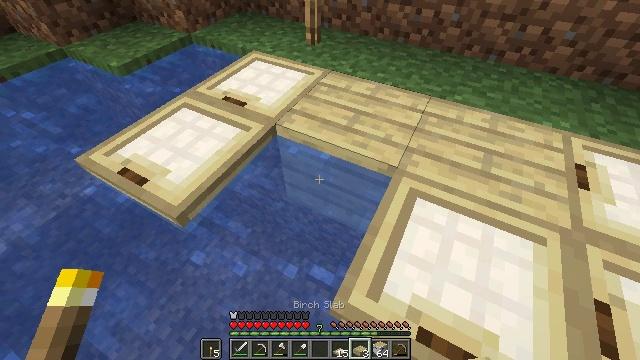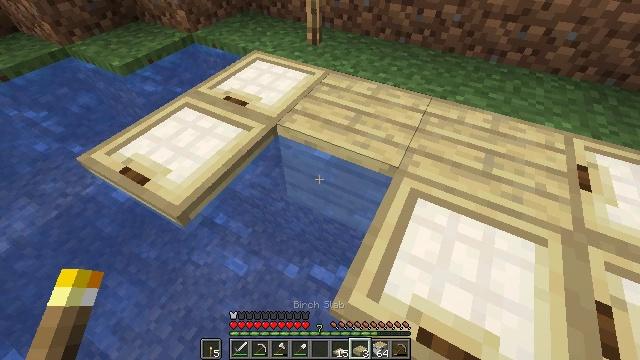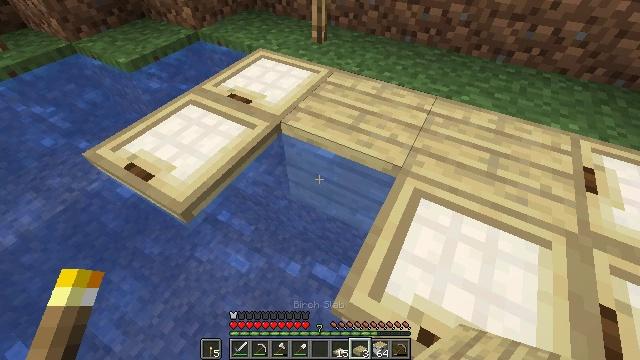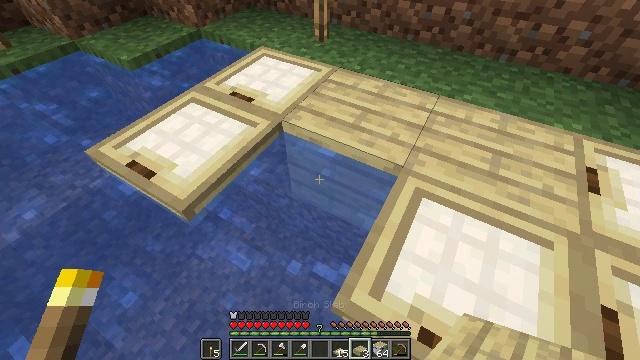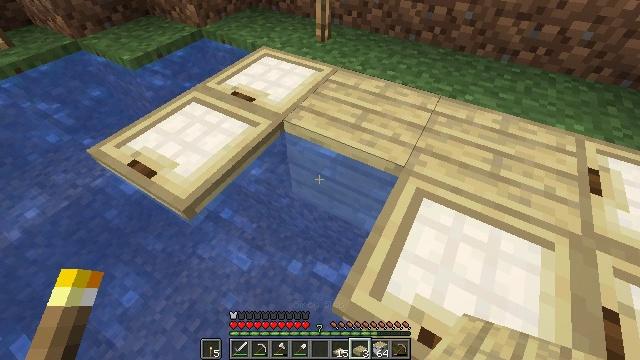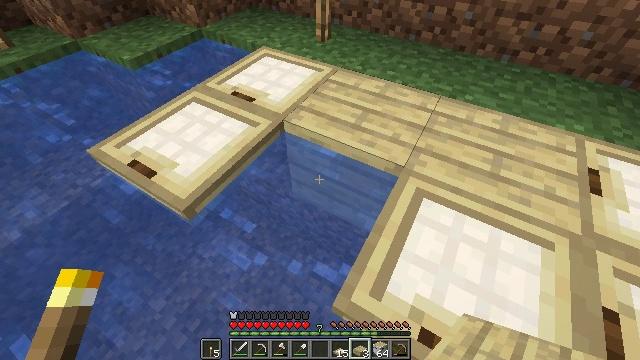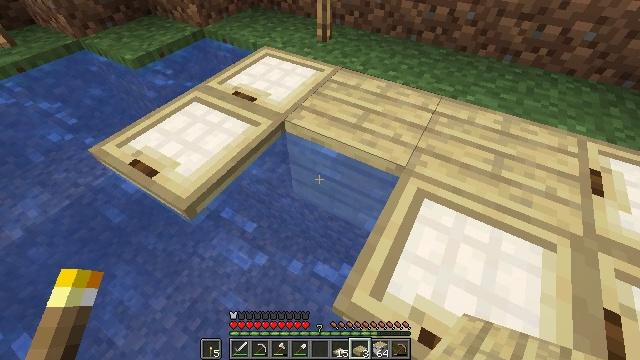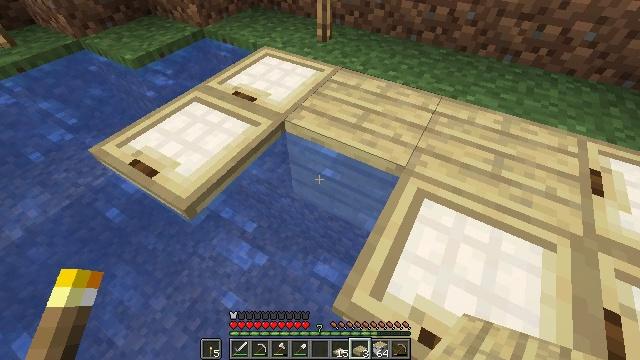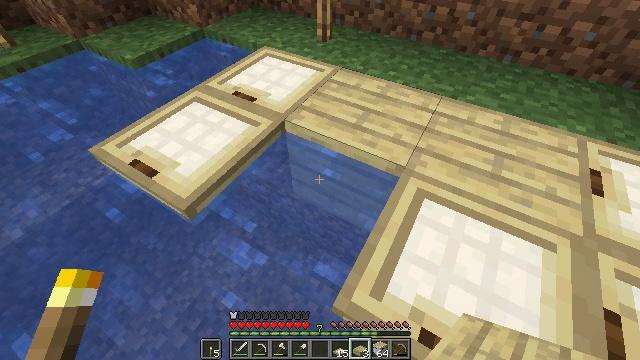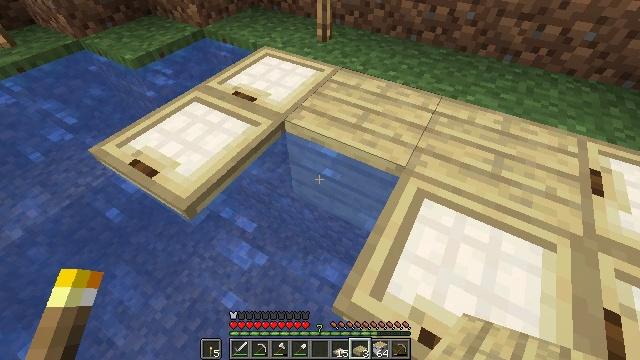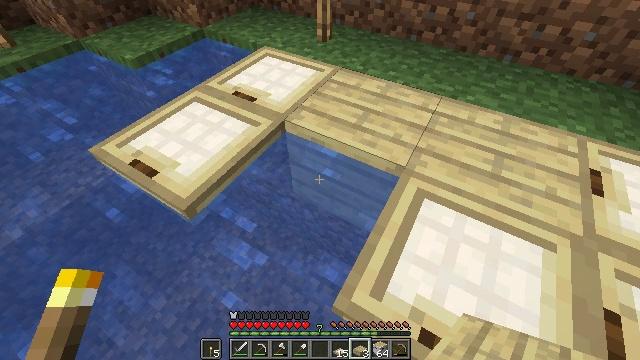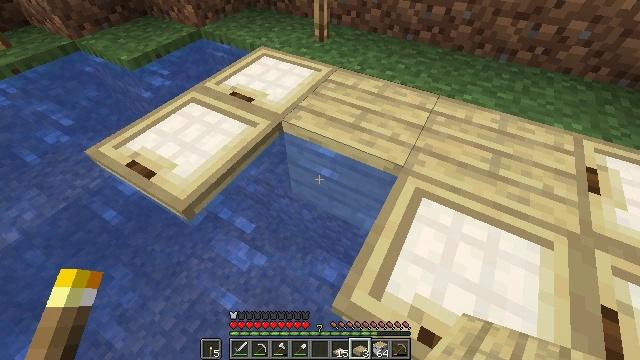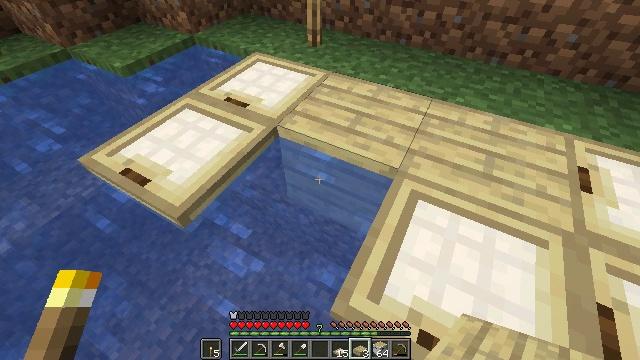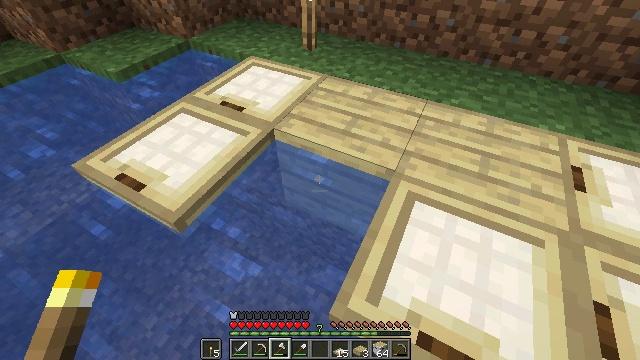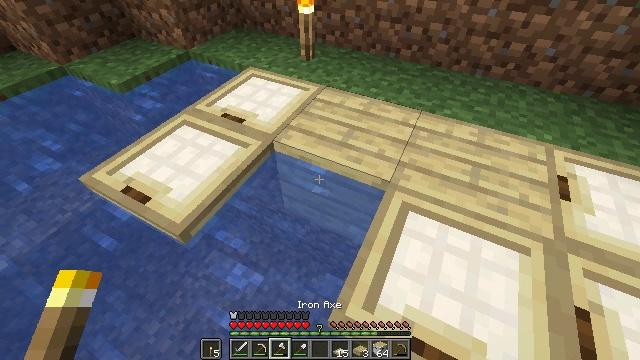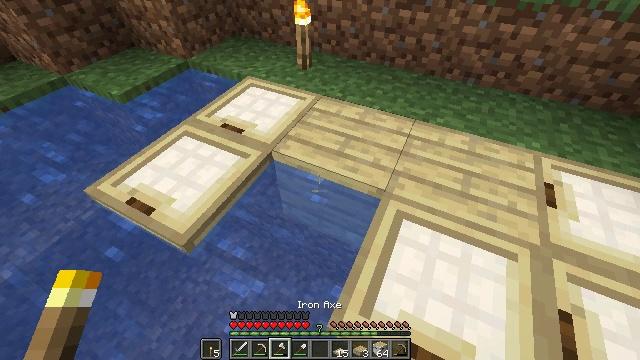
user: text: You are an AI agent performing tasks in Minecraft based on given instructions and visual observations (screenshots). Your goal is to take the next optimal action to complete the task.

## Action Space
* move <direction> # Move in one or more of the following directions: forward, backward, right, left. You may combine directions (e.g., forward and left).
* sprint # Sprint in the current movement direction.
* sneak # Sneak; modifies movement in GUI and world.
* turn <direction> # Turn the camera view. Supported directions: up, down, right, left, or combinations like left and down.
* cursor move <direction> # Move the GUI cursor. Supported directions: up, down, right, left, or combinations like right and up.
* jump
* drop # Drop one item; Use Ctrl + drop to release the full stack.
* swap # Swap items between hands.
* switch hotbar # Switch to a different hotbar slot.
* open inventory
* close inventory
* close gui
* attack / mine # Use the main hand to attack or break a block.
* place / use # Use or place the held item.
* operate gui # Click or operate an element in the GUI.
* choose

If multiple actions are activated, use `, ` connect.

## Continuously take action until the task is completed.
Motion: motion action
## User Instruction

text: Remove the birch slab from a platform.
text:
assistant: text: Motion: sneak
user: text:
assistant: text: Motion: sneak, turn left
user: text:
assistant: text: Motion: sneak
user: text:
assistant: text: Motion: sneak
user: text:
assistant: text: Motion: sneak
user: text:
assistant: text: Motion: sneak
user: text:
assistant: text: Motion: sneak
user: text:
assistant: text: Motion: sneak
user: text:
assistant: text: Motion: sneak
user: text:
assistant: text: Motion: sneak
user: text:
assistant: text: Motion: sneak
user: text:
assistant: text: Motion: sneak, turn right
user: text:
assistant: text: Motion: turn right, switch to hotbar 3
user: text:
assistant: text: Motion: switch to hotbar 3
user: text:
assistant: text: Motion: switch to hotbar 3
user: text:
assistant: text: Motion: switch to hotbar 3
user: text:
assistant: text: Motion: no_op
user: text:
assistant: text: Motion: turn down, attack / mine
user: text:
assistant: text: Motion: turn down, attack / mine
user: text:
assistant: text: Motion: turn down, attack / mine
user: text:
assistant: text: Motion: turn down, attack / mine
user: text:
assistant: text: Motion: turn down, attack / mine
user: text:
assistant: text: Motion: attack / mine
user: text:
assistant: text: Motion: move forward, attack / mine
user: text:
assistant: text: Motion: move forward, attack / mine
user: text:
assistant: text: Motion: move forward, attack / mine
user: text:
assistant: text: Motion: move forward, attack / mine
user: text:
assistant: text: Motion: move forward, attack / mine
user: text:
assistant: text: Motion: move forward, turn right, attack / mine
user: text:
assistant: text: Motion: turn down, attack / mine